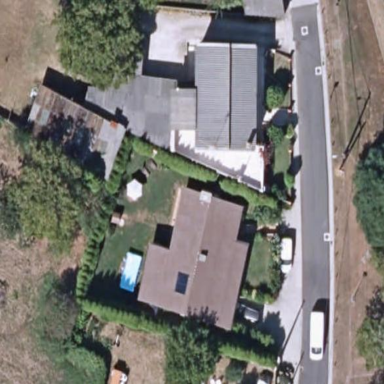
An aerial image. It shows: Simple house.